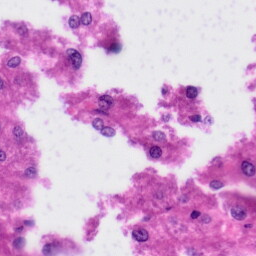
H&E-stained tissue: Liver